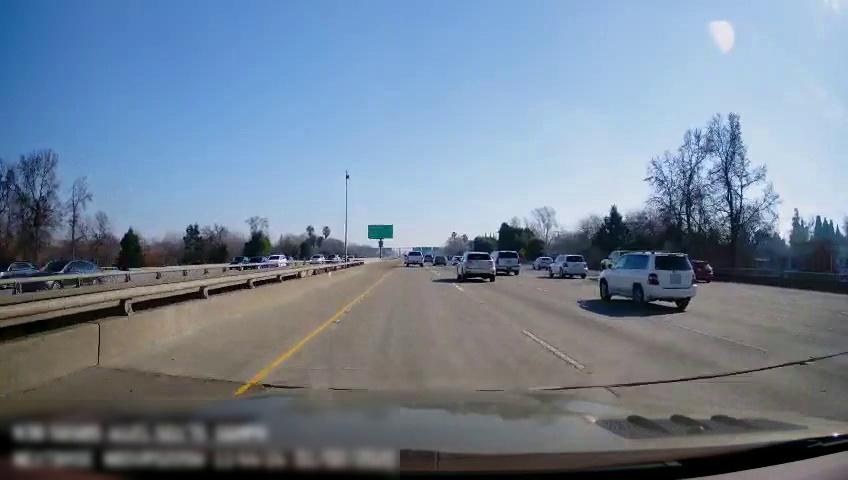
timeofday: Day
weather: Sunny
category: Drivable Space
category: Vehicles | Car
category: Vehicles | Car
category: Vehicles | SUV
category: Vehicles | SUV
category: Vehicles | Car
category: Vehicles | SUV
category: Vehicles | SUV
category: Vehicles | SUV
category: Drivable Space
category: Vehicles | Car
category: Vehicles | Truck
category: Vehicles | SUV
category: Vehicles | Car
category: Vehicles | SUV
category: Vehicles | SUV
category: Vehicles | Car
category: Vehicles | Truck
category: Vehicles | SUV
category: Vehicles | Car
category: Lanes | Current Lane
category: Lanes | Current Lane
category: Lanes | Alternate Lane
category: Traffic | Signs
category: Traffic | Signs
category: Traffic | Signs